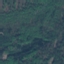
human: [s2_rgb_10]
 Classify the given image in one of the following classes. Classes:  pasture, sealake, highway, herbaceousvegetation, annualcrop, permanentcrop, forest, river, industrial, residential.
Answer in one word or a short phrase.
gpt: Forest